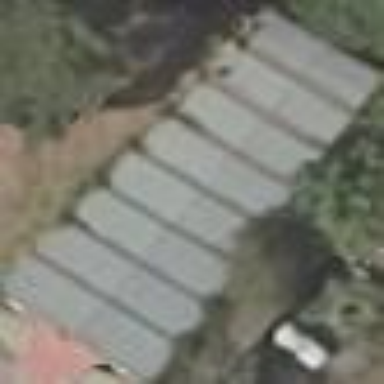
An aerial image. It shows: Shed.